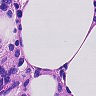
Metastatic tissue present: no